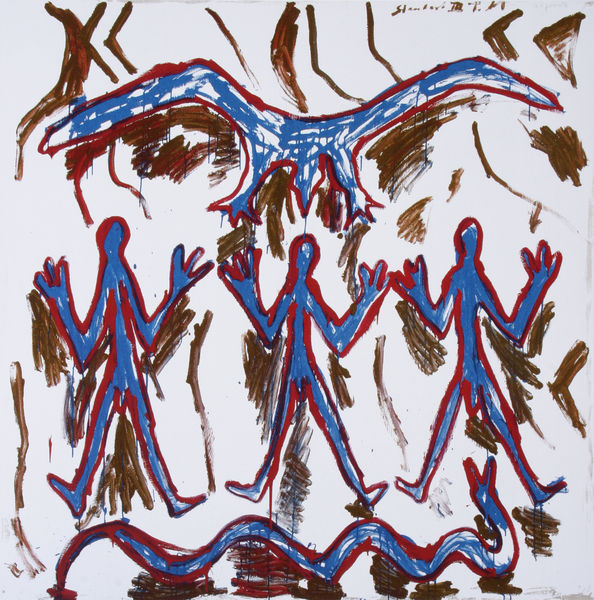
Titel: Standart III T. M
Künstler: A. R. Penck
Standort: Baden-Baden
Institution: Museum Frieder Burda
Schlagwörter: adler, angriff, blau, mann, nackt, vogel, weiß, braun, männer, zeichnung, rot, signatur, umrisse, linien, umriß, schlange, ungeheuer, männeken